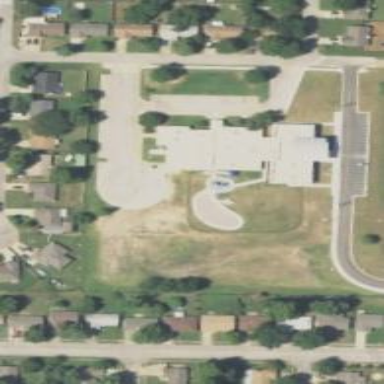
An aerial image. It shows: School area.